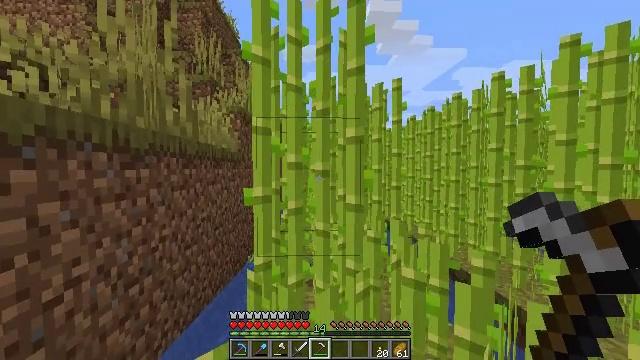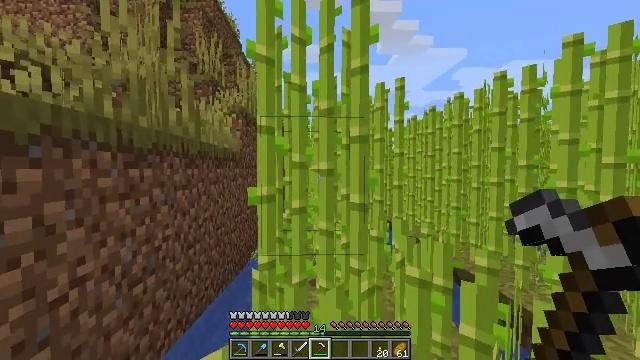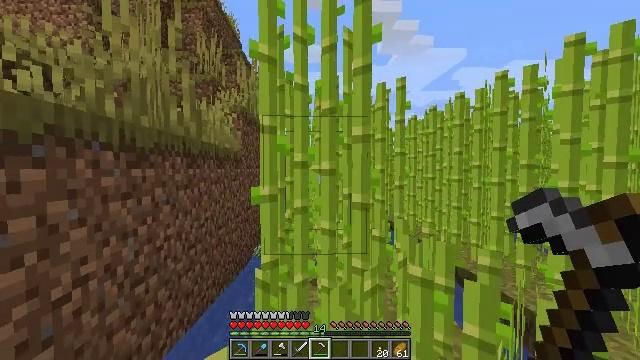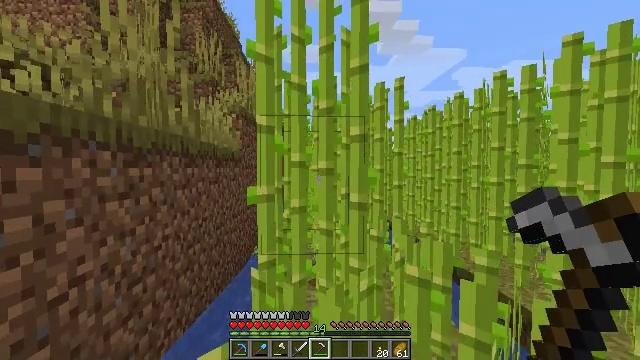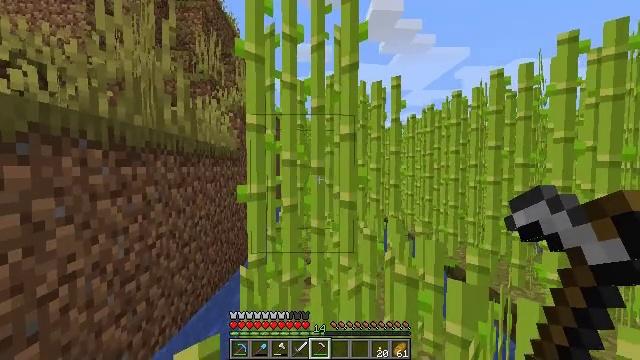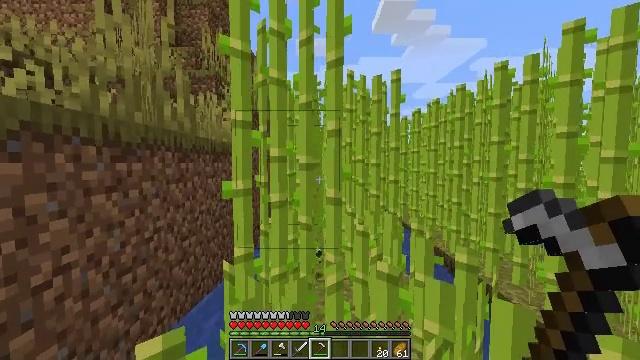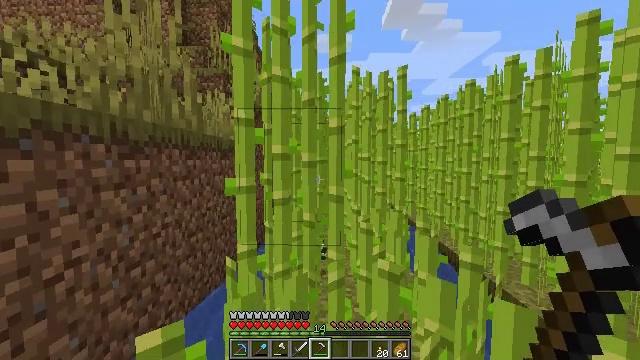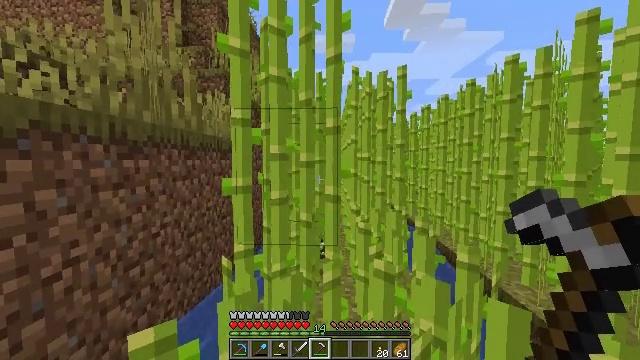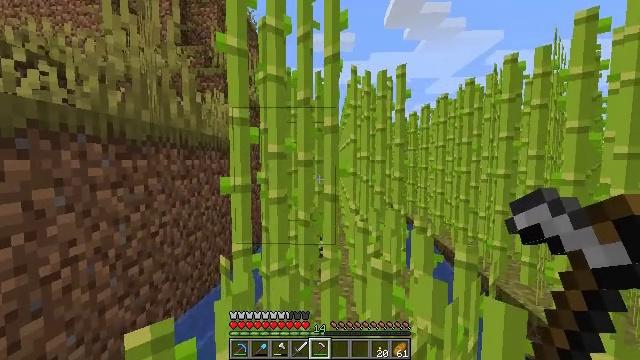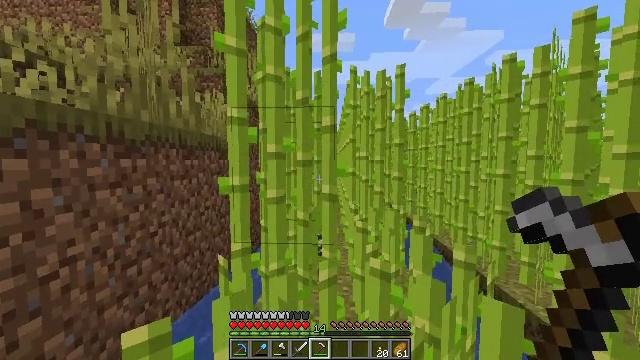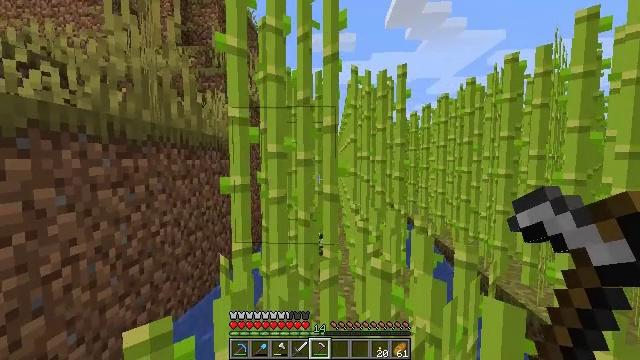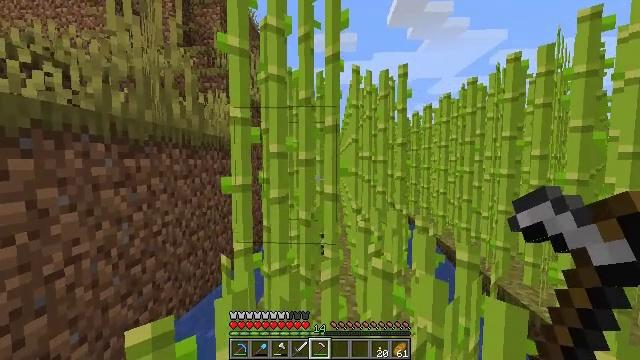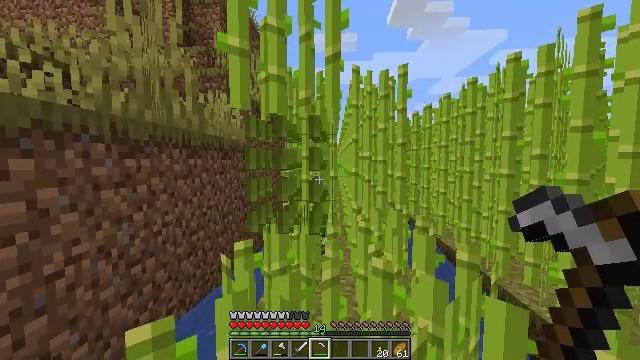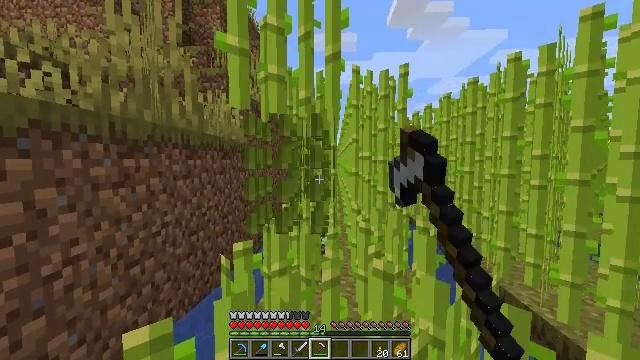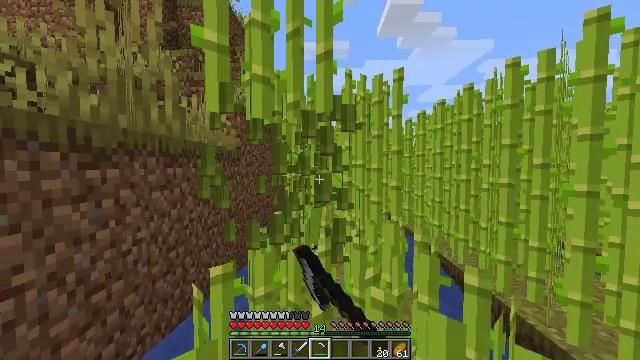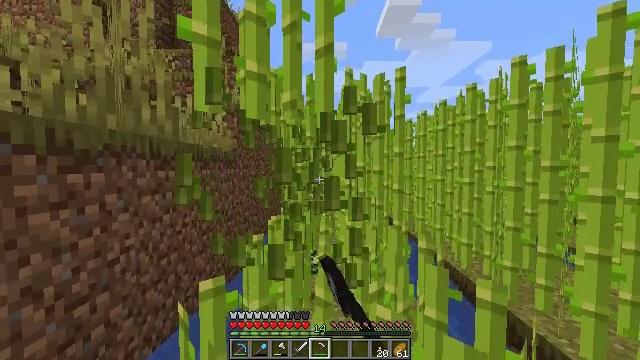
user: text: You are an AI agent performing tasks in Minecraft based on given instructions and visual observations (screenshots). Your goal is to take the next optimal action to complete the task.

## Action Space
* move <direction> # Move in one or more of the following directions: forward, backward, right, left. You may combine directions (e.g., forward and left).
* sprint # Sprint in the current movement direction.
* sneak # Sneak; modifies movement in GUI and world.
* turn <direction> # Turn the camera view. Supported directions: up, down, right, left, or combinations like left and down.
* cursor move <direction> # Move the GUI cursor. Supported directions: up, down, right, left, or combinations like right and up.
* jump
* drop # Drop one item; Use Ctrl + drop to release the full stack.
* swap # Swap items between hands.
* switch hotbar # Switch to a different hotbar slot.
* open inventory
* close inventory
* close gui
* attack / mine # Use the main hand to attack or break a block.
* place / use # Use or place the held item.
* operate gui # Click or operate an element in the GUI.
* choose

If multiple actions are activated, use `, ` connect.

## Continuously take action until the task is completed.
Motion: motion action
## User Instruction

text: Gather sugar cane for crafting.
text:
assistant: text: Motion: no_op
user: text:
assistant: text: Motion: no_op
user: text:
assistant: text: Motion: move right
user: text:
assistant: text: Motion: move right
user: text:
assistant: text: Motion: turn left and down
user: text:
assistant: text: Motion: turn left
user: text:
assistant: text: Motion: no_op
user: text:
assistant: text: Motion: no_op
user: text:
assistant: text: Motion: no_op
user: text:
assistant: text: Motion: no_op
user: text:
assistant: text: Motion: no_op
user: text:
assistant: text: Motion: attack / mine
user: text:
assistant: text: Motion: move forward, attack / mine
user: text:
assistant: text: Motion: move forward, turn right and up, attack / mine
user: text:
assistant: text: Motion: move forward, attack / mine
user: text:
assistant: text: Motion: move forward, attack / mine
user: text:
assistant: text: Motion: move forward, turn right and up, attack / mine
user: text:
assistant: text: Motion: move forward, turn right, attack / mine
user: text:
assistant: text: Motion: move forward, turn right, attack / mine
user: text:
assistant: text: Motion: move forward, attack / mine
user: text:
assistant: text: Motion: attack / mine
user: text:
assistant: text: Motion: attack / mine
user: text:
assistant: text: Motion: attack / mine
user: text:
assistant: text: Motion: attack / mine
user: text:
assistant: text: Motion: move forward, turn left, attack / mine
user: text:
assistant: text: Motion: move forward, turn left, attack / mine
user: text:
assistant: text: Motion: move forward, attack / mine
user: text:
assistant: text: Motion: move forward, turn left, attack / mine
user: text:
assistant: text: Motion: move forward, turn left, attack / mine
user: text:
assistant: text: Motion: move forward, attack / mine